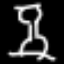
Label: hourglass